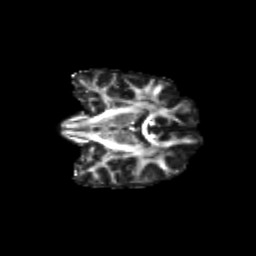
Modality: FA
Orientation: coronal
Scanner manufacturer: siemens
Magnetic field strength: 3 T
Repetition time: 9.2 s
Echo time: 0.084 s